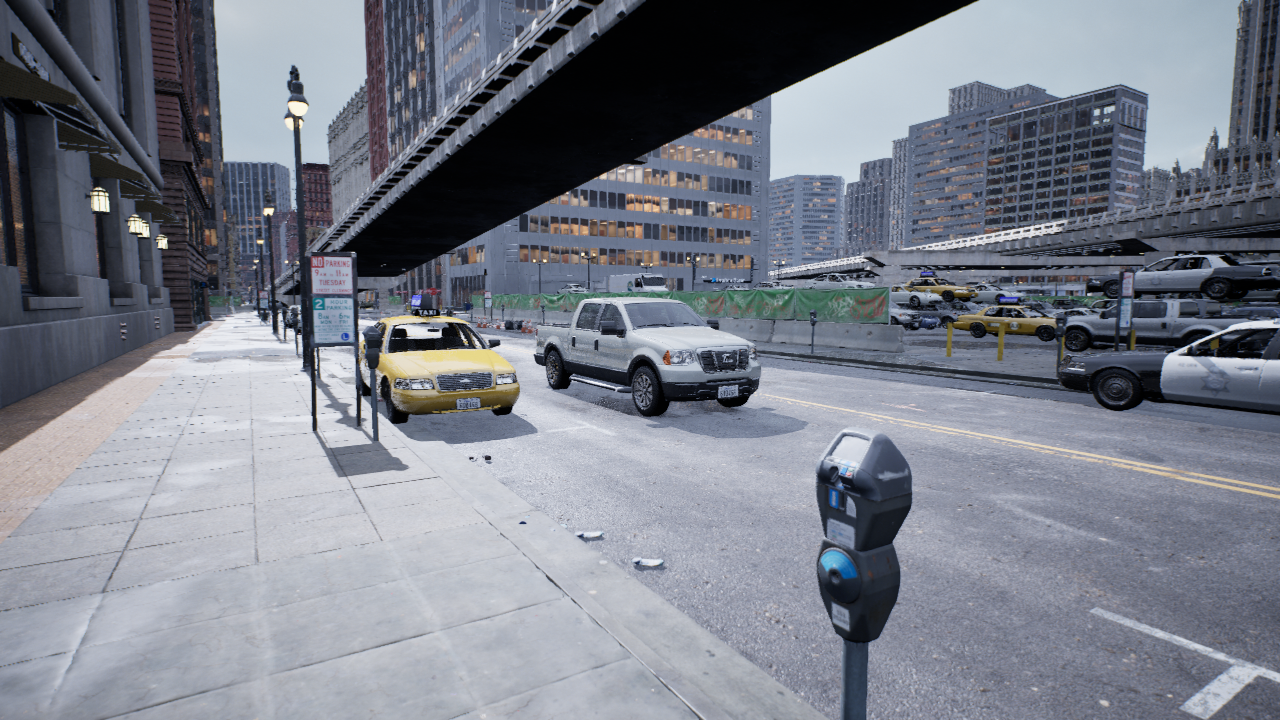
Venue: downtown
Lighting: overcast
Vehicle rig: pickup